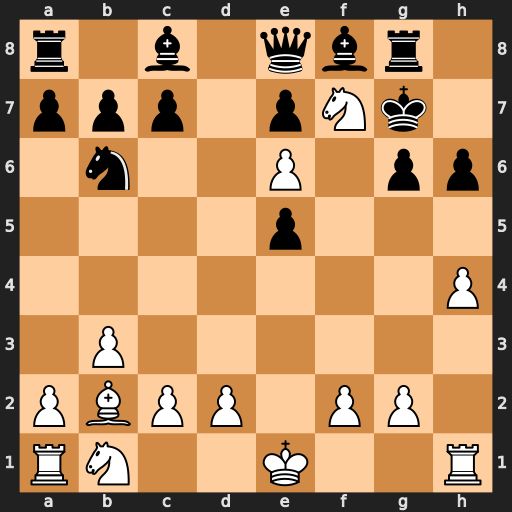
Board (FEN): r1b1qbr1/ppp1pNk1/1n2P1pp/4p3/7P/1P6/PBPP1PP1/RN2K2R
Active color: w
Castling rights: KQ
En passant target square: -
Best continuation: Bxe5+ Kh7 Ng5+ hxg5 hxg5+ Bh6 Rxh6#